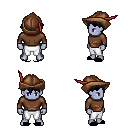
a pixel art fantasy rpg character, male body template, dark elf, purple skin, brown long-sleeve shirt, white pants, raven short bangs hairstyle, leather cap, black slippers, four views (front, back, left, right), 2x2 character sprite sheet, small pixel art, hard edges, no anti-aliasing